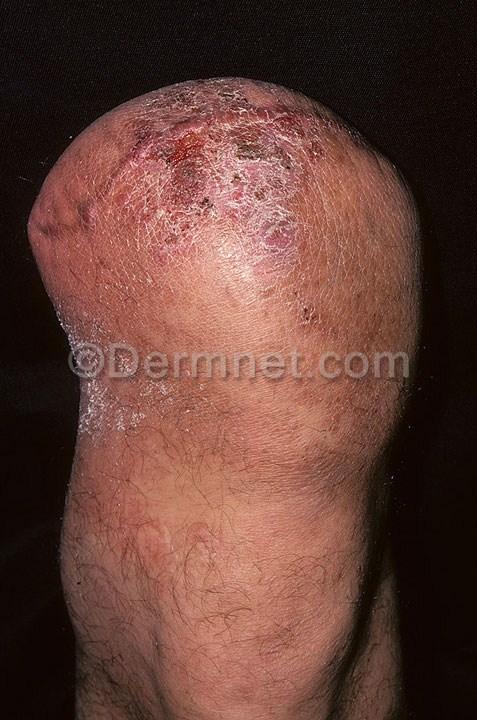
Disease: Eczema Photos